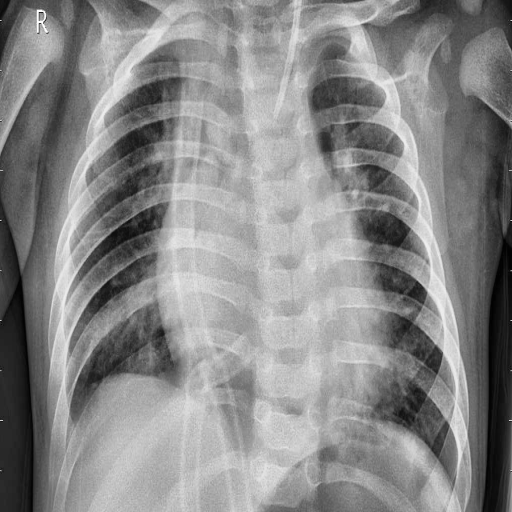
Finding: PNEUMONIA